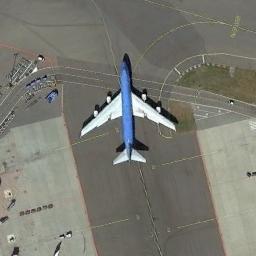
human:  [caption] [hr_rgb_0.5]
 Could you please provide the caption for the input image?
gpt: A blue-and-white plane on the runway while some facilities beside .

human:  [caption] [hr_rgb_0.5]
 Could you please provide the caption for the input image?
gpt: There is a blue airplane parked on the runway .

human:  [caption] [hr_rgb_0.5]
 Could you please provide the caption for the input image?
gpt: An airplane with a blue fuselage and white wings is turning around the runway .

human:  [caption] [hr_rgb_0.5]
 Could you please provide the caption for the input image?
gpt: There are two blue fuselage planes in a clearing, With many containers next to the plane .

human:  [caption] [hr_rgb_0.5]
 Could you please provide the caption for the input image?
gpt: A plane is in the parking lot next to the grass .